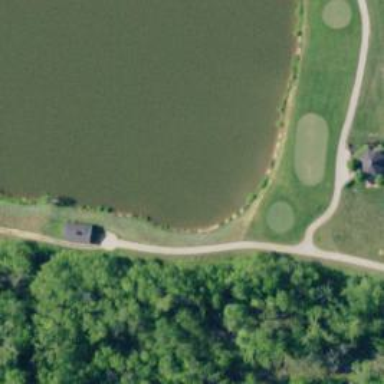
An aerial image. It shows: Footway that serves as golf path.